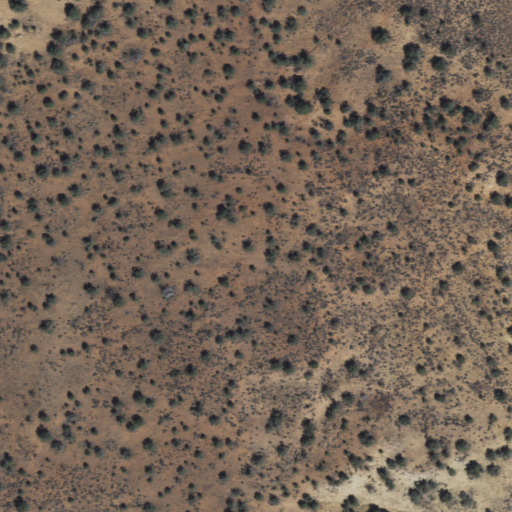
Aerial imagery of ridge(s) in Arizona named Horse Ridge containing only shrub